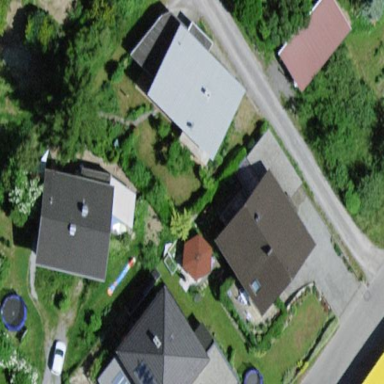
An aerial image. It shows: Garden that is leisure land.